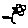
Label: flower